Question: there is a weird problem with 'UIDatePicker' when I set its calendar to 'NSIslamicCalendar' or 'NSIslamicCivilCalendar' like this:
'''
picker.calendar = [[NSCalendar alloc] initWithCalendarIdentifier:NSIslamicCalendar];
'''
And try to choose a first day or a last day of a random year, I notice that the current selected year is duplicated and the 2nd day of the month appears before the 1st day, as you can see in the following screenshot :

where 'Muharram' is the name of the first month and 'Dhu'l-Hijjah' is the name of the last month of the islamic calendar.
is this a bug in the 'UIDatePicker' or should I do some workaround to get rid of this glitch ?
p.s. this is noticed in iOS 6 & 7 simulators and there is no other properties has been set for the picker except for its calendar property.
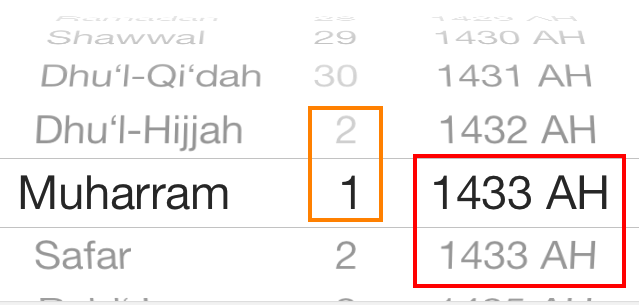
Answer: I had the same problem, finally I realized that it is a in the picker and ended up with a custom picker, Apple dudes didn't bother themselves to create a perfect Islamic calendar, but they have put a little effort to customize the picker to fit the Hijri date, you can report this bug to Apple by the way.
I suggest not to count on it, you need to do a good work customizing it or you can start working on a custom picker for Hijri date.